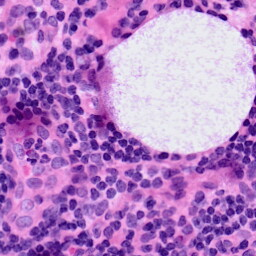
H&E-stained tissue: LymphNode